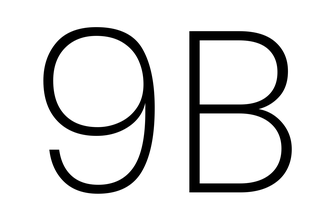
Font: Poppins-ExtraLight